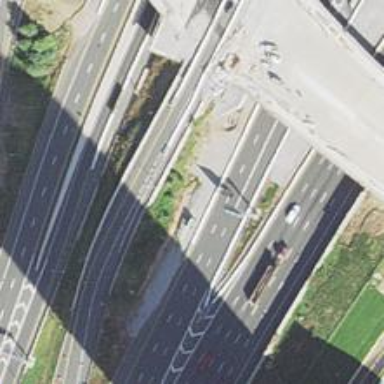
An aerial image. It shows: Motorway junction.